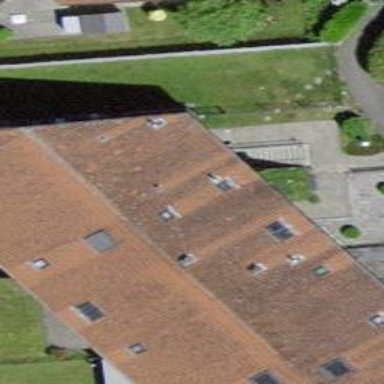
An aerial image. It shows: Gabled terrace building with roof tiles.